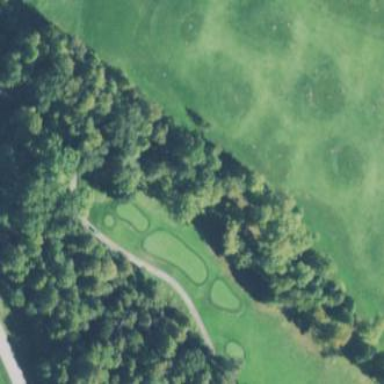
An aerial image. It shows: Area of rough grass used for golf.